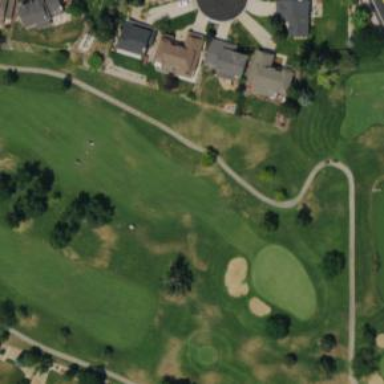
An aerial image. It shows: View of golf hole.